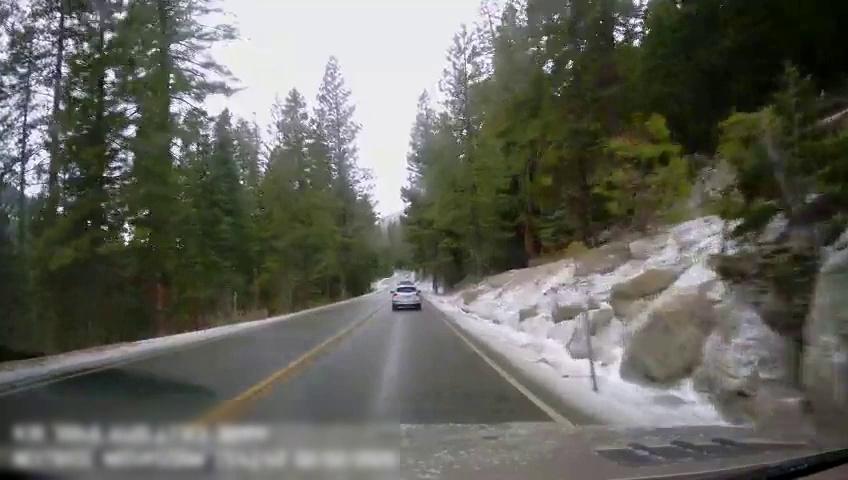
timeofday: Day
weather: Cloudy
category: Drivable Space
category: Vehicles | Truck
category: Vehicles | Car
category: Lanes | Current Lane
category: Lanes | Current Lane
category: Lanes | Opposite Lane
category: Lanes | Opposite Lane